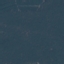
Land use / land cover: Forest